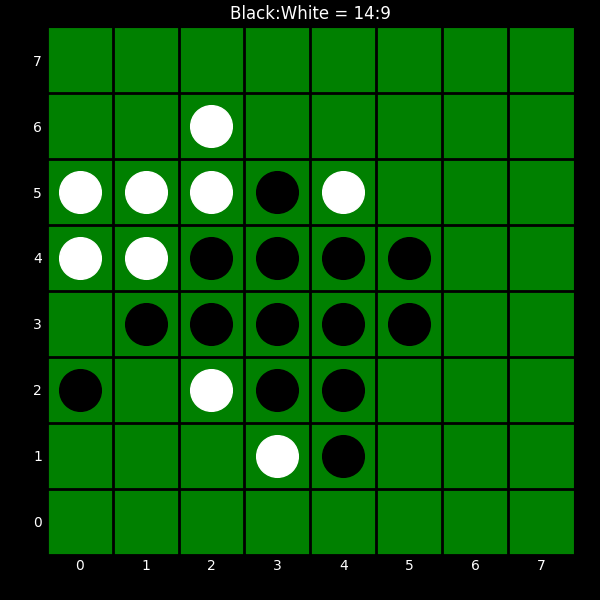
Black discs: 14
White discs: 9